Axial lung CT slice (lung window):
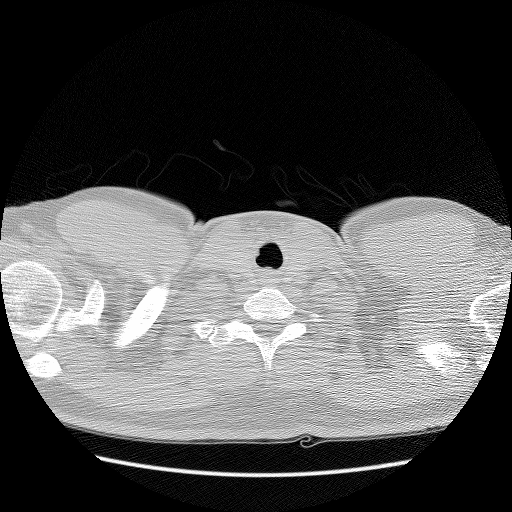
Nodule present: no